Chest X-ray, PA view. Patient: 70 years old, sex M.
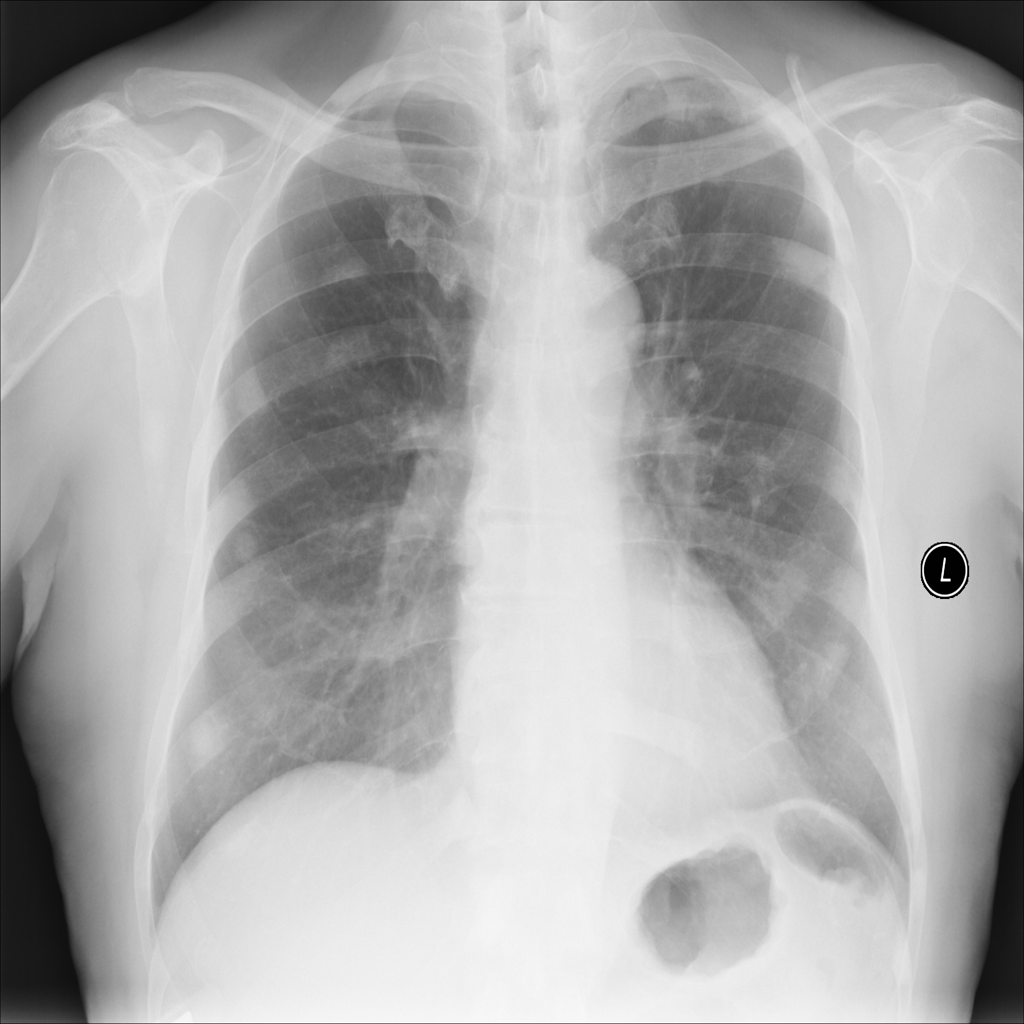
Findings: No Finding